Field crop: maize
Growth stage: 2
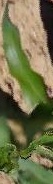
Species: maize